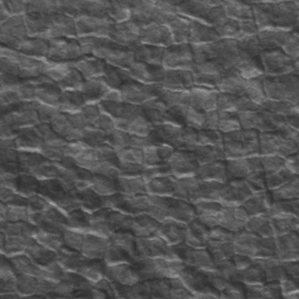
Label: frost